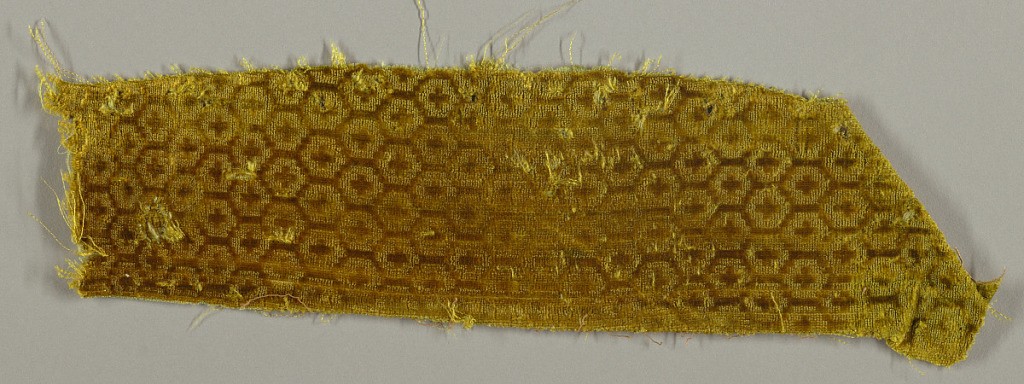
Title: Fragment
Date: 16th century
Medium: silk Technique: cut and uncut supplementary warp pile (velvet)
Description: Fragment of yellow-green velvet with design of tiny hexagonal figure enclosing a central quatrefoil in cut velvet with ground of uncut velvet.